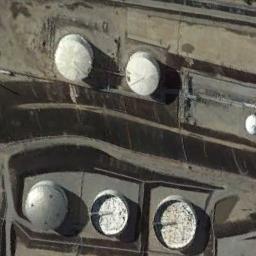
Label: storage_tank